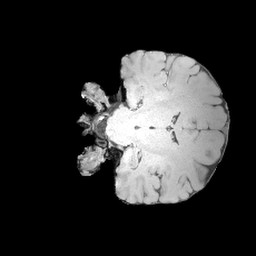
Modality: MP2RAGE
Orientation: coronal